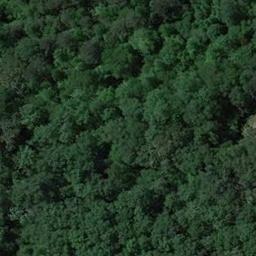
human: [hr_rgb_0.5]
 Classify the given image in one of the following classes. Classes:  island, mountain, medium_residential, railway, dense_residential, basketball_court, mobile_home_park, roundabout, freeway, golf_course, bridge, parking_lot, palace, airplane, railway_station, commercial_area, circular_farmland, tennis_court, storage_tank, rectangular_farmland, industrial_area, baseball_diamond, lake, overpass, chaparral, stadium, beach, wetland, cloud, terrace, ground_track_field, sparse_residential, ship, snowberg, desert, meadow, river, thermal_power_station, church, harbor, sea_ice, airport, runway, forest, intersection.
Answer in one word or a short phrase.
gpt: forest